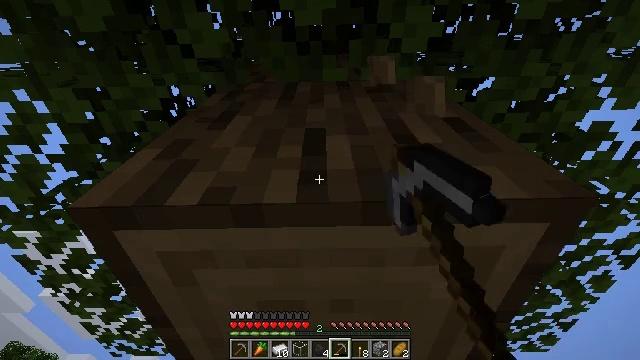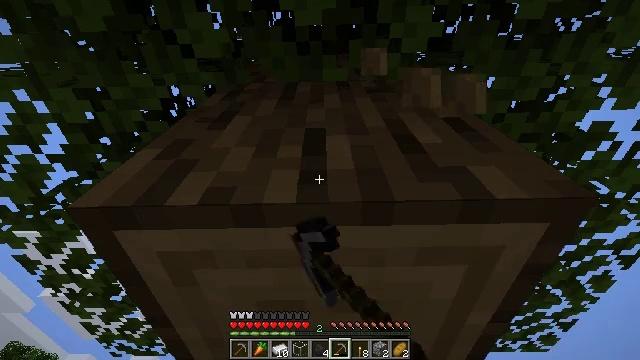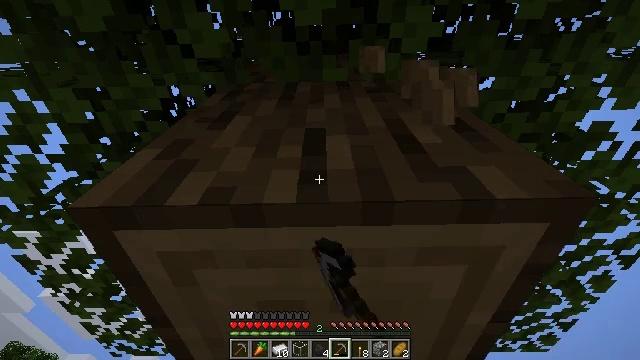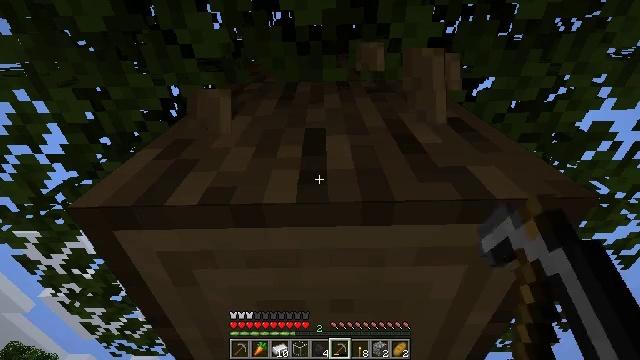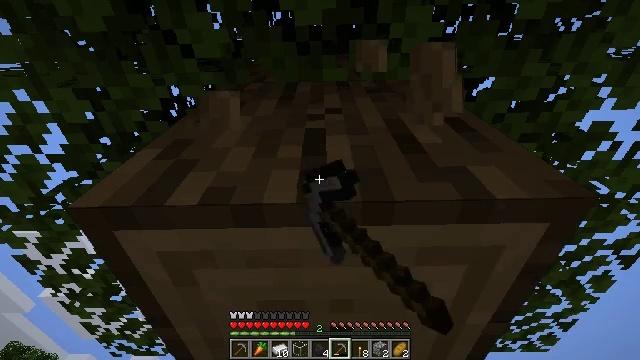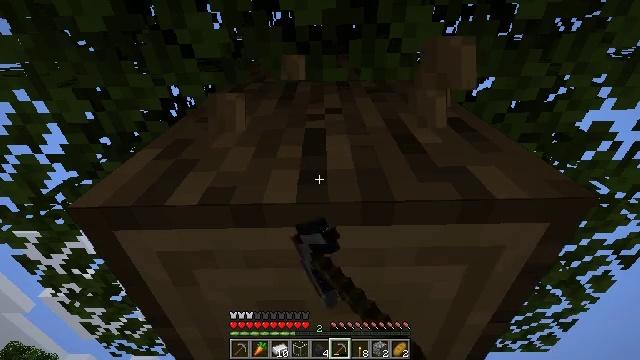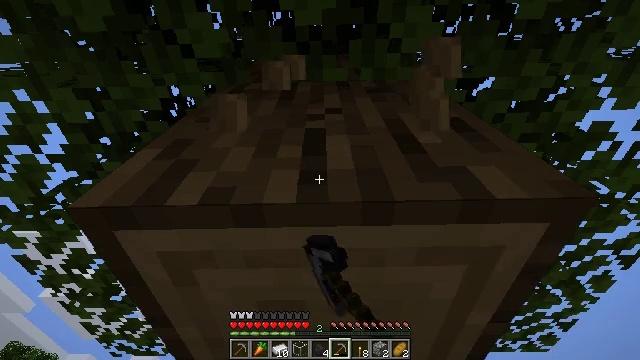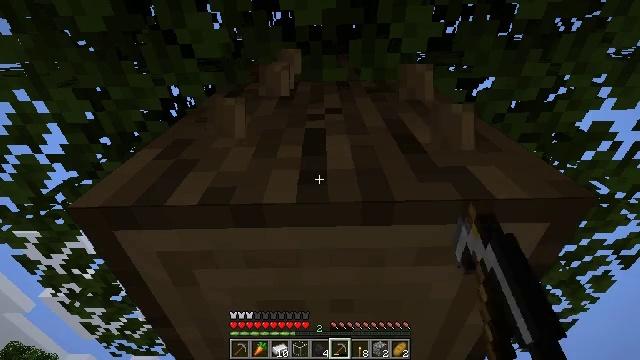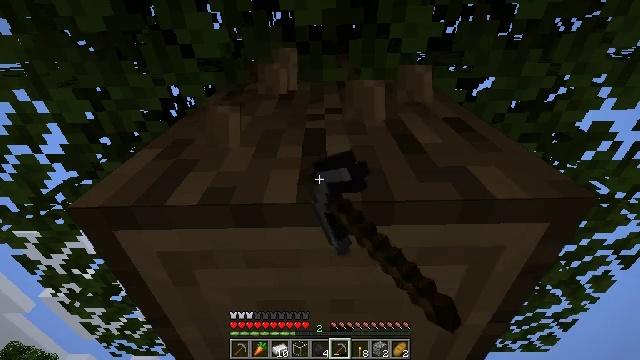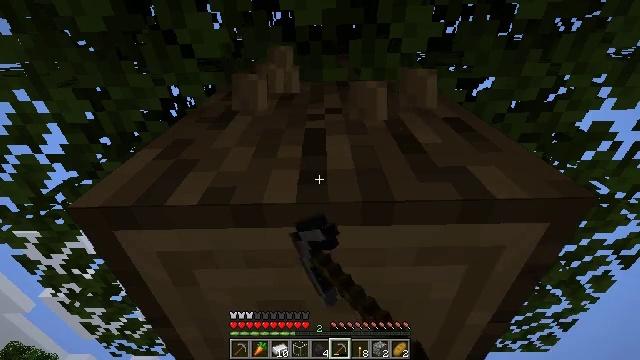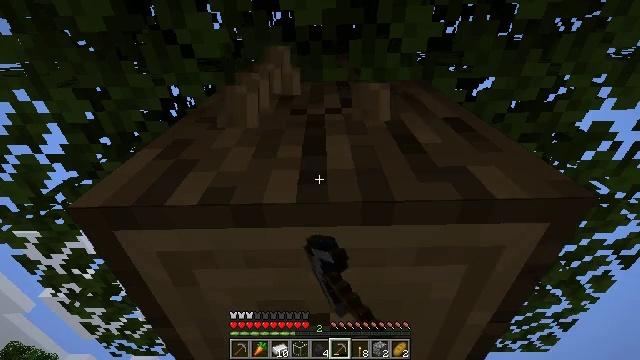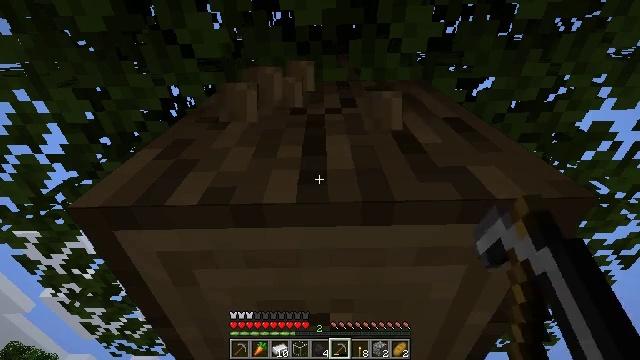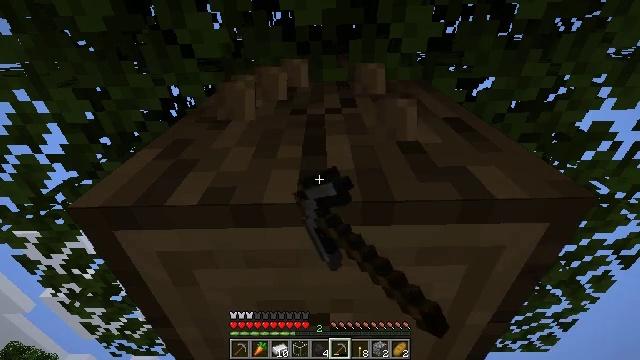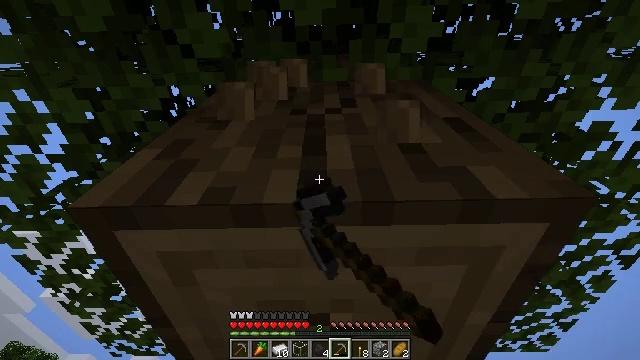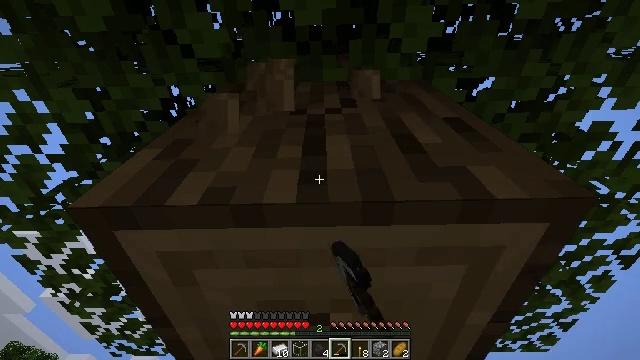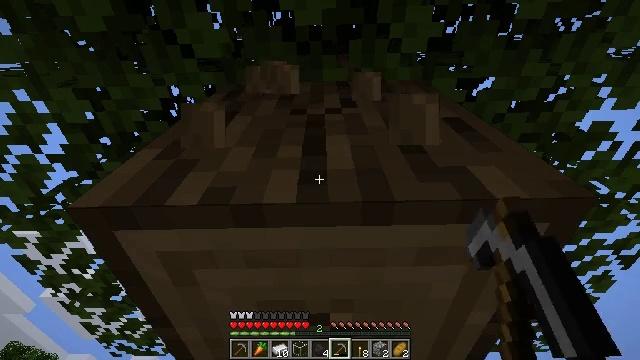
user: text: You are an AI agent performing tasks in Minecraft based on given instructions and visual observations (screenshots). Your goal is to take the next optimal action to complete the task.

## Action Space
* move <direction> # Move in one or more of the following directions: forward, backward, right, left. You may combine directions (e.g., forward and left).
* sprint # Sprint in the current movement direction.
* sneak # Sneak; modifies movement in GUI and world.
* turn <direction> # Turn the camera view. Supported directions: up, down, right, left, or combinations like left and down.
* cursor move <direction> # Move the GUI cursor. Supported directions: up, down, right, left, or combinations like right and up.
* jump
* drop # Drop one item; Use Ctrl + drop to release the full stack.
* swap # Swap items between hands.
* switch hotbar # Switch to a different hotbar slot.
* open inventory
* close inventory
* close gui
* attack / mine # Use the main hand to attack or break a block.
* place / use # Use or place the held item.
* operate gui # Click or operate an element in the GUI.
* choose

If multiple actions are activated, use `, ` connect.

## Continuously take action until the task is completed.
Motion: motion action
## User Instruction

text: Gather oak logs from trees.
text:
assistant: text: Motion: attack / mine
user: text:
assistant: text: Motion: attack / mine
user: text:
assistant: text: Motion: attack / mine
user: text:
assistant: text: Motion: attack / mine
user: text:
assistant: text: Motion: attack / mine
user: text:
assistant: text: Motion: attack / mine
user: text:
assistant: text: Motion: attack / mine
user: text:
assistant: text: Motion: attack / mine
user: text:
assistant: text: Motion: attack / mine
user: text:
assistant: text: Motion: attack / mine
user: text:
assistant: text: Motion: attack / mine
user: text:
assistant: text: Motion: attack / mine
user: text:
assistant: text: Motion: attack / mine
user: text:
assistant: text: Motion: attack / mine
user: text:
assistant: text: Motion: attack / mine
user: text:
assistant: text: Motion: attack / mine
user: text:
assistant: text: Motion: attack / mine
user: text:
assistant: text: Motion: attack / mine
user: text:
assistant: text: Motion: attack / mine
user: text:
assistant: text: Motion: attack / mine
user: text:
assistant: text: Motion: attack / mine
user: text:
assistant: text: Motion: attack / mine
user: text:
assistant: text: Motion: attack / mine
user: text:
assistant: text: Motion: attack / mine
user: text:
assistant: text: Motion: attack / mine
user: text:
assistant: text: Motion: attack / mine
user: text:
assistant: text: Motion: attack / mine
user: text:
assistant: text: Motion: attack / mine
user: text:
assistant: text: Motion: attack / mine
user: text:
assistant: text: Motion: attack / mine